Question: Alright guys, I'm fairly new to Json, so sorry if this doesn't make alot of sense..
I'm trying to retrieve data from a json file to display in a html document using jQuery. I've been able to console.log the raw json data with this code:
'''
$(document).ready(function ($) {
$.getJSON("http://mtgjson.com/json/AllSets.json", function (data) {
console.log(data);
});
});
'''
Wich gives me the following data.

I'm trying to make an '<ul>' and put all the data 'name' into the '<li>' using jQuery. So I end up with a huge list of names. I've been searching for the past 3 hours and haven't found anything that can help me. So any help would be appreciated greatly. Thanks in advance.
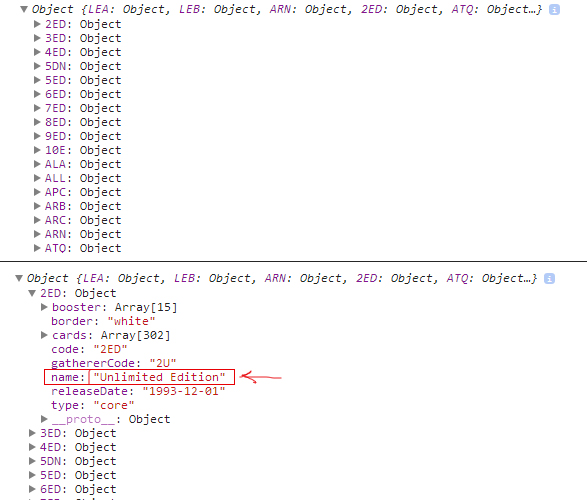
Answer: Something like this
'''
jQuery(document).ready(function($) {
$.getJSON("http://mtgjson.com/json/AllSets.json", function (data) {
var ul = $('<ul />');
$.each(data, function(key, value) {
ul.append( $('<li />', {text: value.name}) );
});
$('body').append(ul);
});
});
'''
<URL>